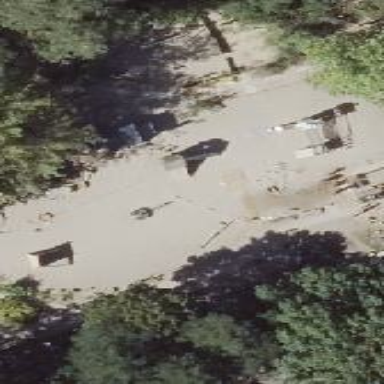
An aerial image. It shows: Sandpit at the playground.